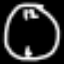
Label: clock